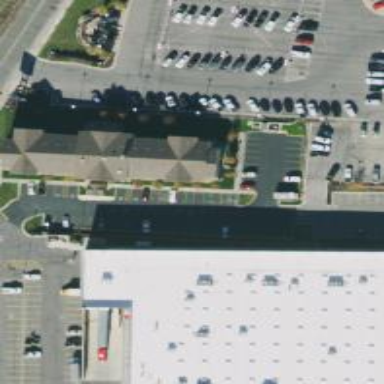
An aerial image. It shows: Parking space is available.